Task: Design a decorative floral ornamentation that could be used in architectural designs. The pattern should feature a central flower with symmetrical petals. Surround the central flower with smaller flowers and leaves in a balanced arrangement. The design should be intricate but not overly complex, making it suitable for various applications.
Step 503:
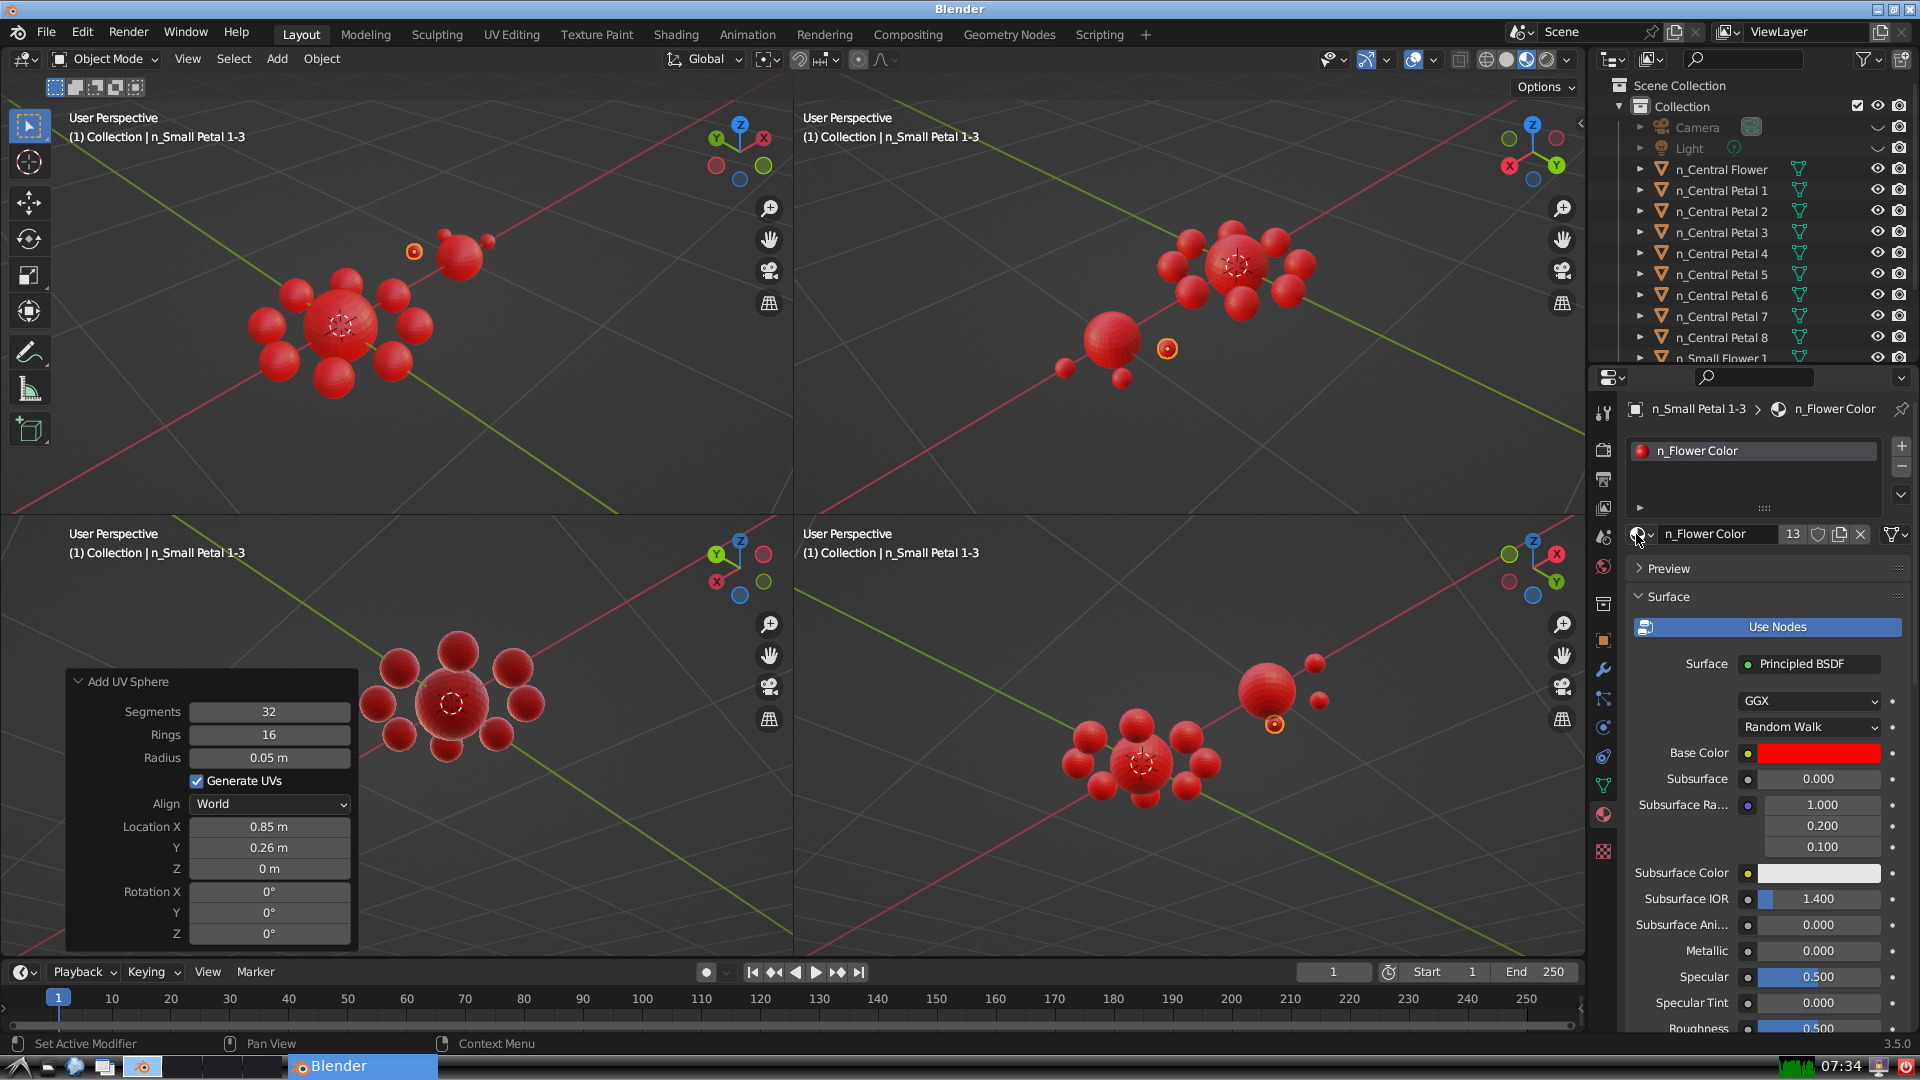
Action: {"mouse_move": [278, 58]}